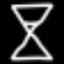
Label: hourglass